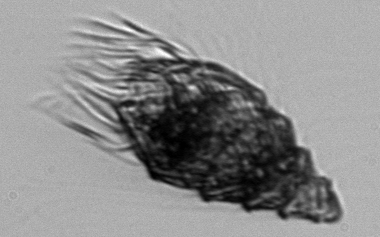
Label: Laboea_strobila